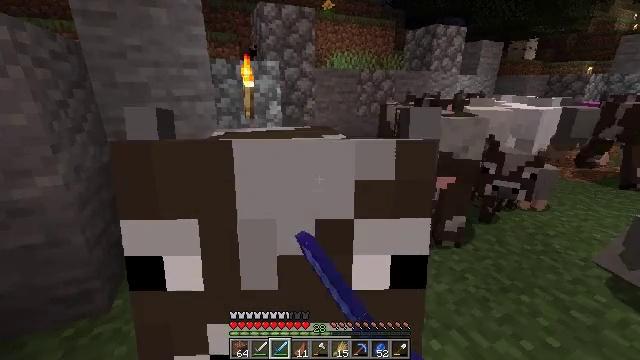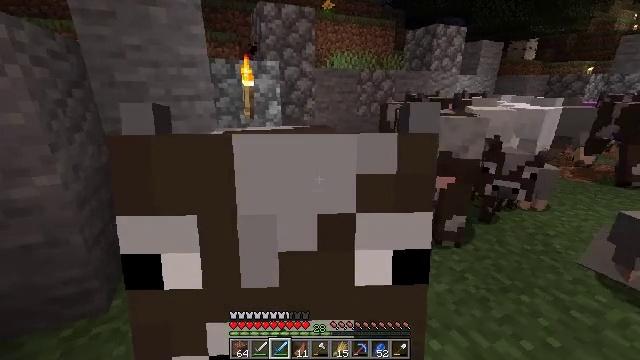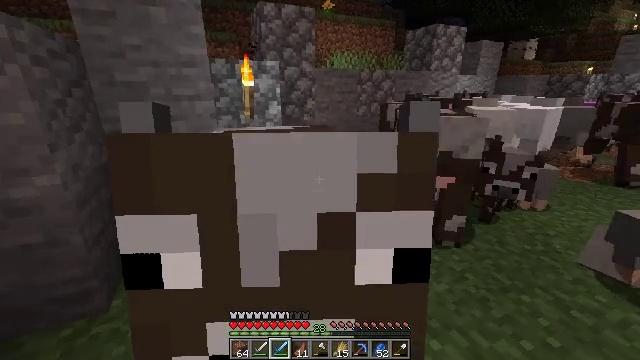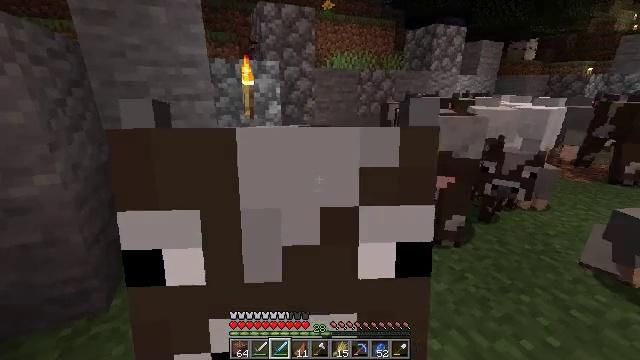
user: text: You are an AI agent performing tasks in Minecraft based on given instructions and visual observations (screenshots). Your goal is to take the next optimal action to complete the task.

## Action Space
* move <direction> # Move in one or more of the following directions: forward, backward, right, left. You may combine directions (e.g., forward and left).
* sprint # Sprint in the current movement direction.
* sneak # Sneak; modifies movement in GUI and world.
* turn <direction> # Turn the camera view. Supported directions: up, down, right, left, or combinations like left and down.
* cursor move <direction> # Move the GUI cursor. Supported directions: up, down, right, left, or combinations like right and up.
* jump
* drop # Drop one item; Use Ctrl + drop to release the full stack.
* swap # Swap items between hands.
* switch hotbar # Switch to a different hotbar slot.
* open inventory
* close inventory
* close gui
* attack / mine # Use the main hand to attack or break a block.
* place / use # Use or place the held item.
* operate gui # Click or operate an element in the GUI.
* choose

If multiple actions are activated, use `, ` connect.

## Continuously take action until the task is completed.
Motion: motion action
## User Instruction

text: Kill mobs.
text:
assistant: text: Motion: attack / mine
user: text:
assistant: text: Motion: no_op
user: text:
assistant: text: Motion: no_op
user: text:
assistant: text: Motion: no_op